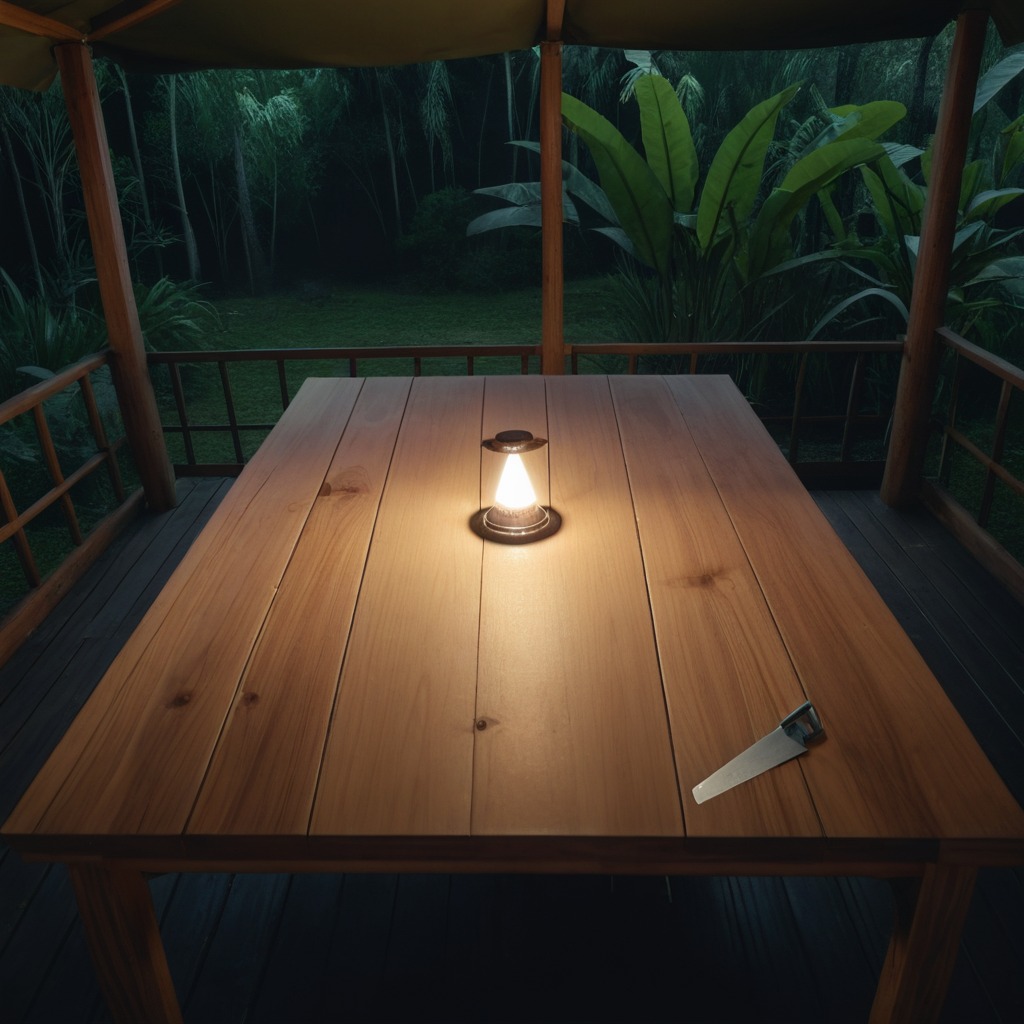
A metal saw is lying on a wooden table inside a jungle field workshop tent at night.